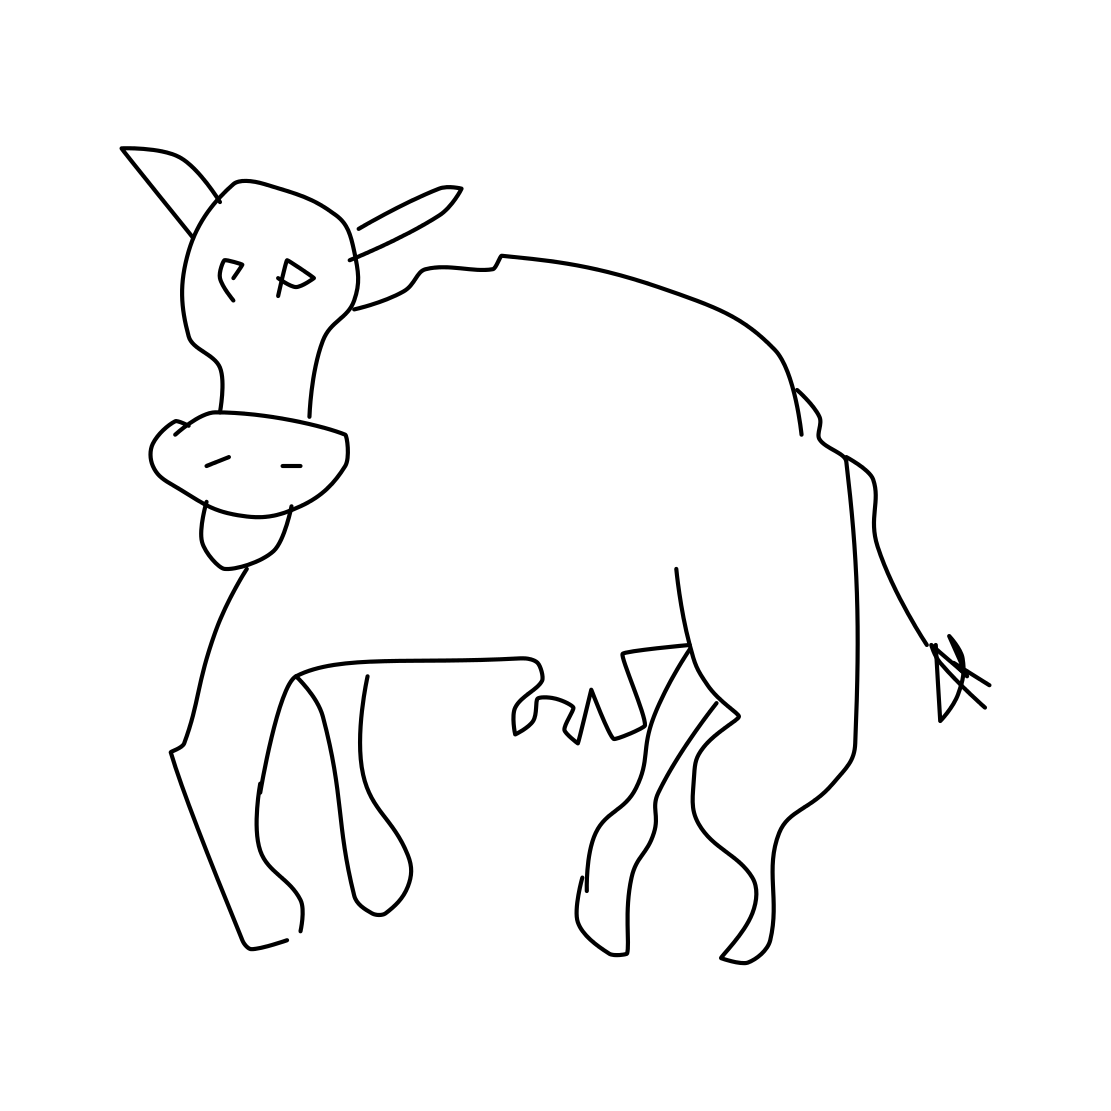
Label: cow